Interaction volume radius: 10 \u00c5
Interaction volume height: 25 \u00c5
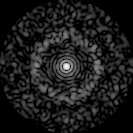
Disorder parameter: 0.8432